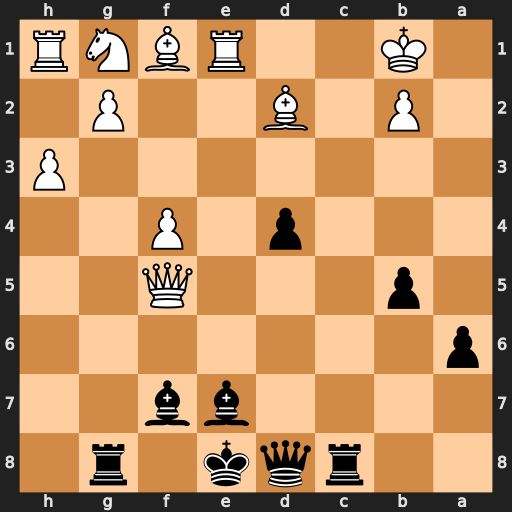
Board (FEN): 2rqk1r1/4bb2/p7/1p3Q2/3p1P2/7P/1P1B2P1/1K2RBNR
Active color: b
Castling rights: -
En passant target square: -
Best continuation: Bg6 Qxg6+ Rxg6